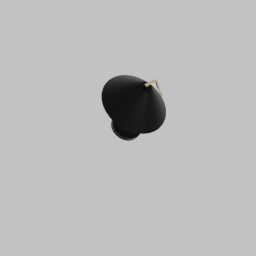
Label: lighting